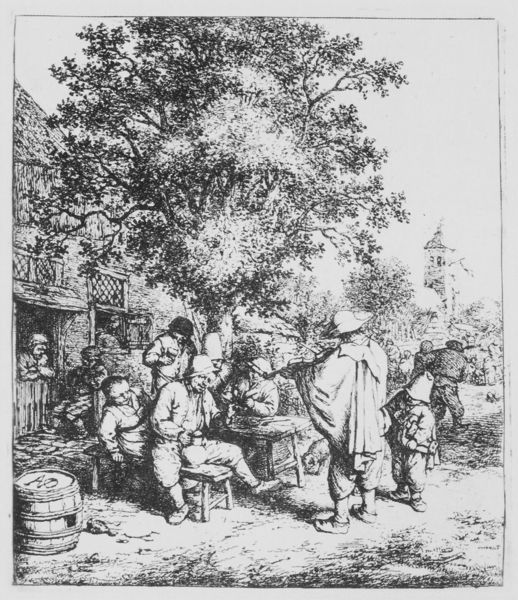
Titel: Der Violinspieler und der kleine Leiermann
Künstler: Adriaen van Ostade
Institution: Düsseldorf, Kunstmuseum
Schlagwörter: baum, mann, schatten, weiß, frauen, kirchturm, menschen, stadt, hintergrund, hut, männer, schwarz, straße, tisch, zeichnung, haus, tier, weg, gesellschaft, natur, kind, musik, musiker, turm, krug, ton, dorf, pause, rast, bank, essen, eindruck, unscharf, schwarz-weiß, monogramm, radierung, stich, fass, geige, handwerk, personengruppe, kupferstich, fiedel, gasthaus, wirtshaus, außenansicht, geselligkeit, spielmann, bidylle